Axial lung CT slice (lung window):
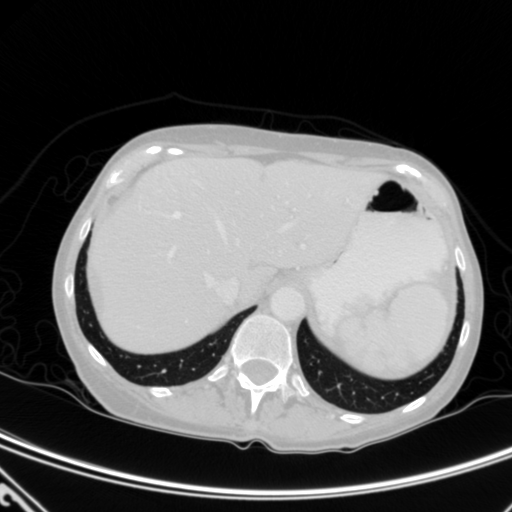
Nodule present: no